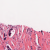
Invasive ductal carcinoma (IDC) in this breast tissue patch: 1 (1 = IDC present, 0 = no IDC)